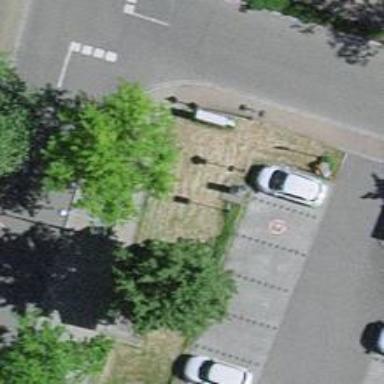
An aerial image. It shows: Charging station.